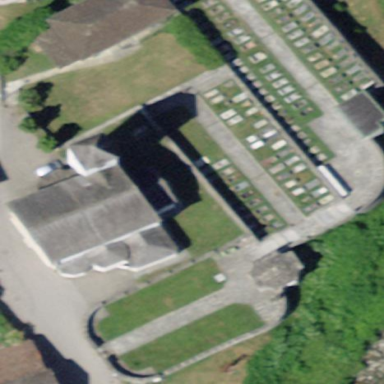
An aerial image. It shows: Graveyard.